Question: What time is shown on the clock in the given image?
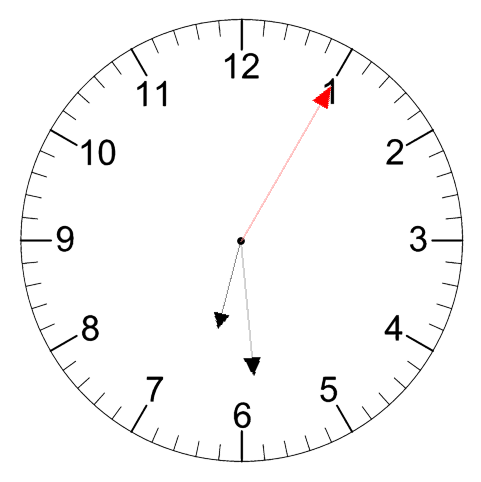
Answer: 06:29:05